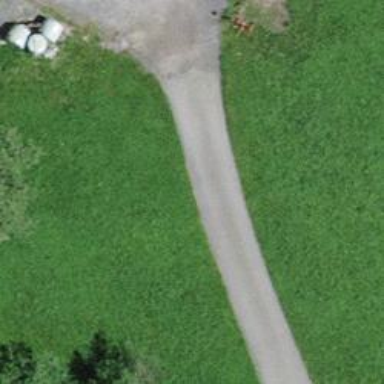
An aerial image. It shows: Driveway leading to service road.